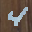
Label: 4